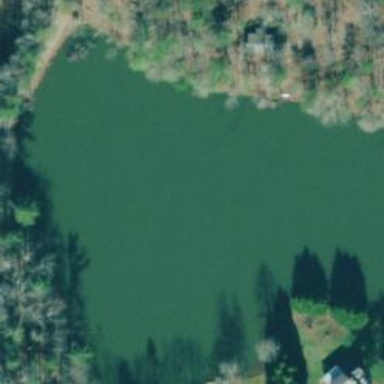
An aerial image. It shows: Reservoir area.